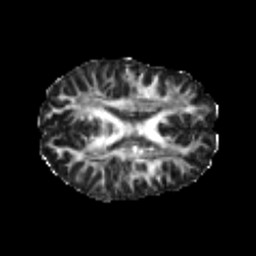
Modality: FA
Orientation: axial
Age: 22
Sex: female
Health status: healthy
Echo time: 0.074 s